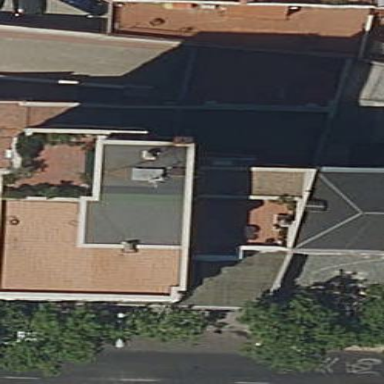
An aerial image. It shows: Part of building.